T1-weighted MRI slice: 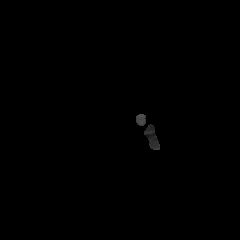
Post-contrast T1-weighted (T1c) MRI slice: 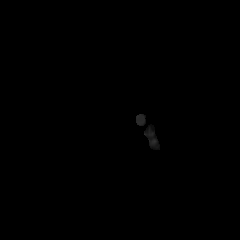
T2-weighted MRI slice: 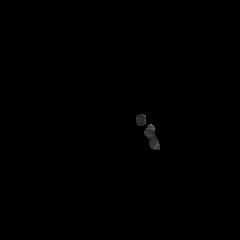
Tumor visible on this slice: no